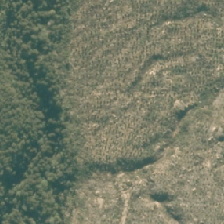
Land cover: harvested_forest